Aerial crown-view tile of a tropical tree (Barro Colorado Island, Panama), acquired 20240716:
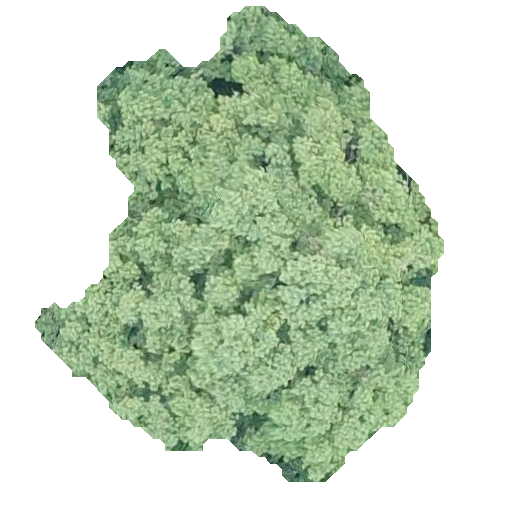
Species: Luehea seemannii
GBIF accepted scientific name: Luehea seemannii
Crown area: 194.249 m²